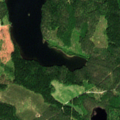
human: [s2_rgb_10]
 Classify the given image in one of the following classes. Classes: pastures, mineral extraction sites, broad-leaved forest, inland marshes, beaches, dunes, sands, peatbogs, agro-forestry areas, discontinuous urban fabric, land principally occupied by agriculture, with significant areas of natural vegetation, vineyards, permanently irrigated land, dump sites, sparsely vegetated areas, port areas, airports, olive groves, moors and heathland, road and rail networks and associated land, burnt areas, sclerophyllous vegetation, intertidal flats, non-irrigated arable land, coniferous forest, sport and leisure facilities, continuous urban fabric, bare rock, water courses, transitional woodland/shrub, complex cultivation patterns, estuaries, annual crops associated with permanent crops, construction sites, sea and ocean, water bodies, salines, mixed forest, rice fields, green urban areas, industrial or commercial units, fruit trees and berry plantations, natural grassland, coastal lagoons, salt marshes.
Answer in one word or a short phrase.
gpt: coniferous forest, mixed forest, transitional woodland/shrub, water bodies